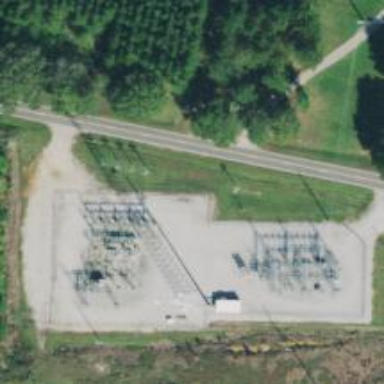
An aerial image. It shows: Distribution level power substation enclosed by fence.